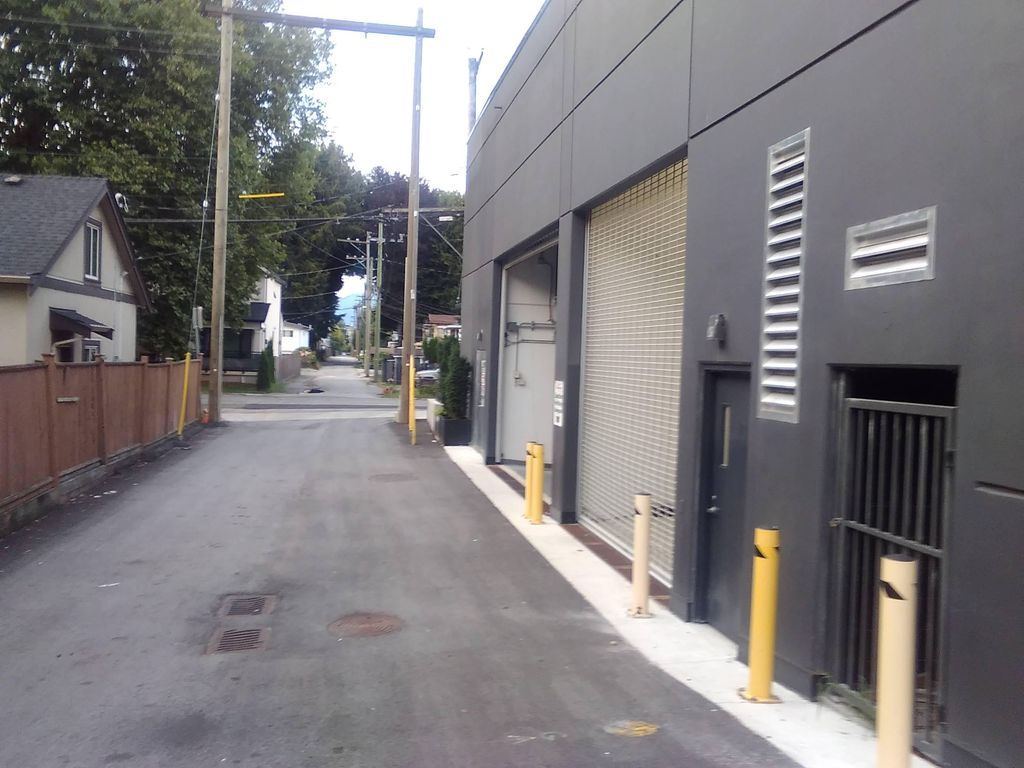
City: vancouver